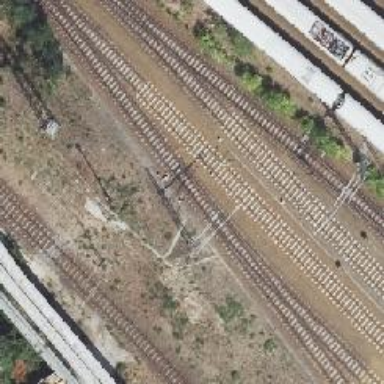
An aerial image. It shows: Railway switch.